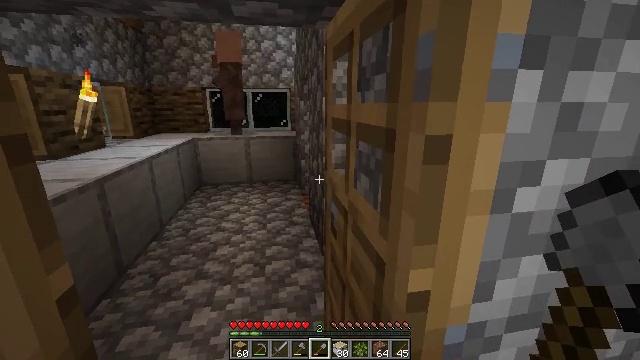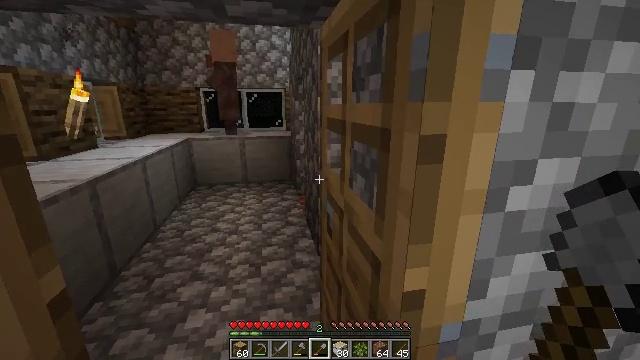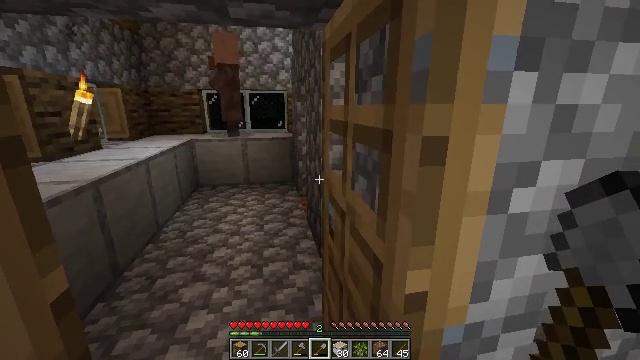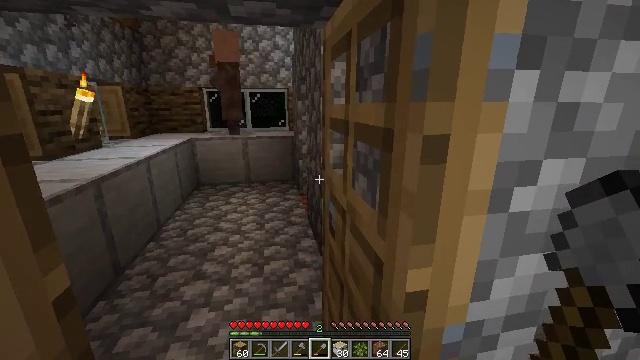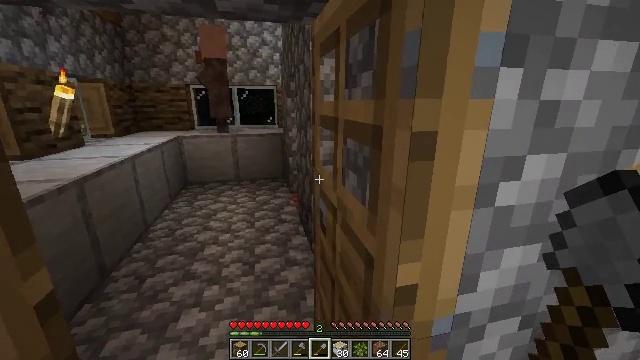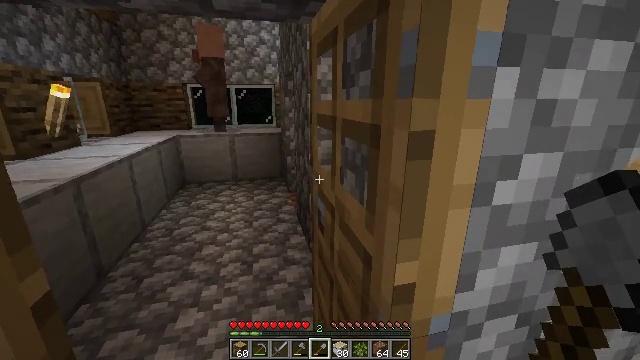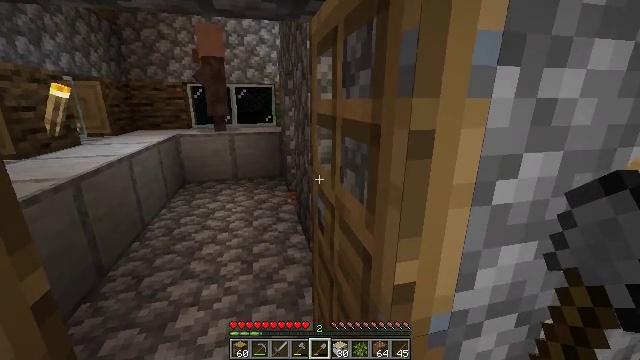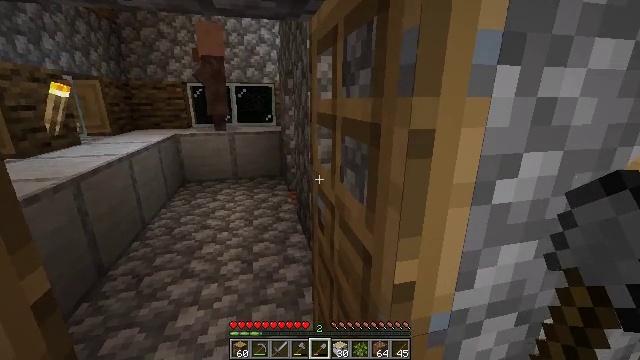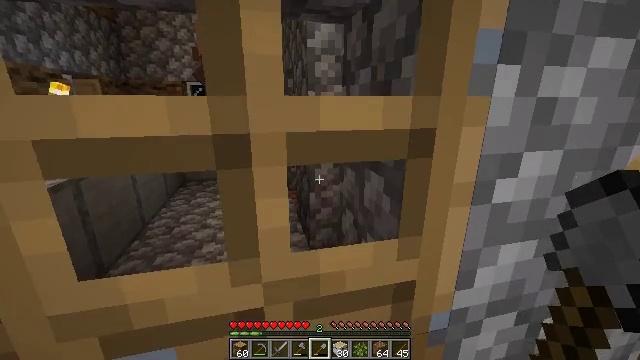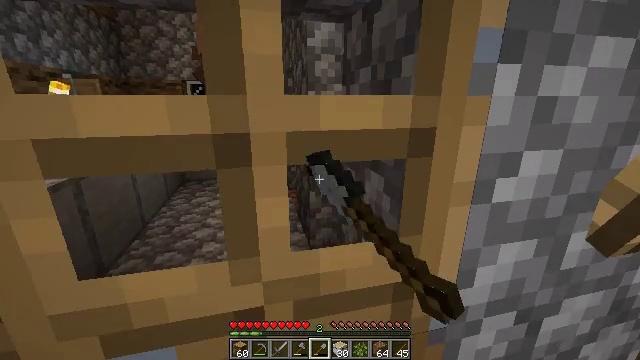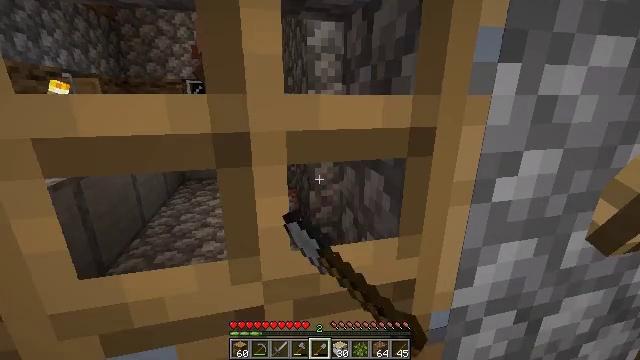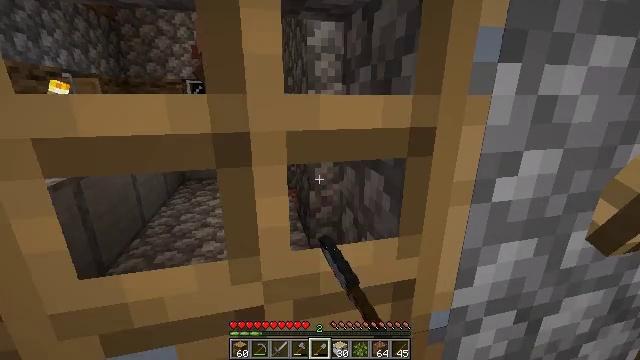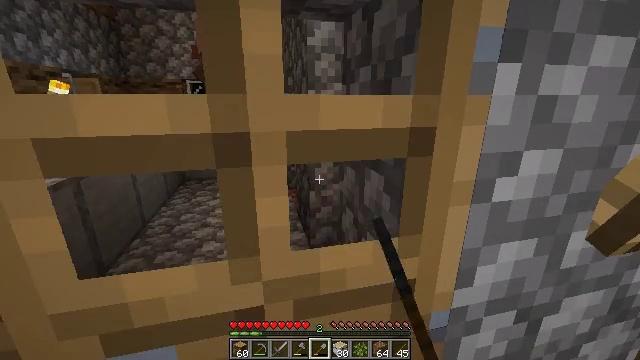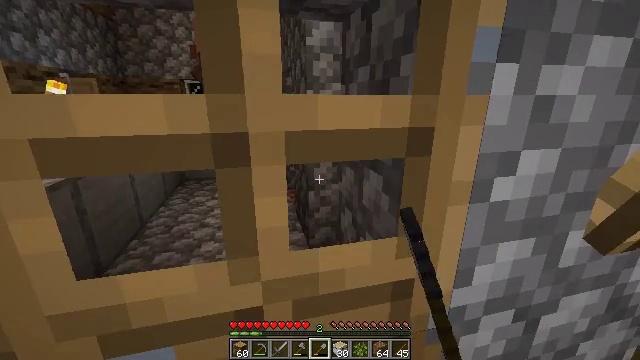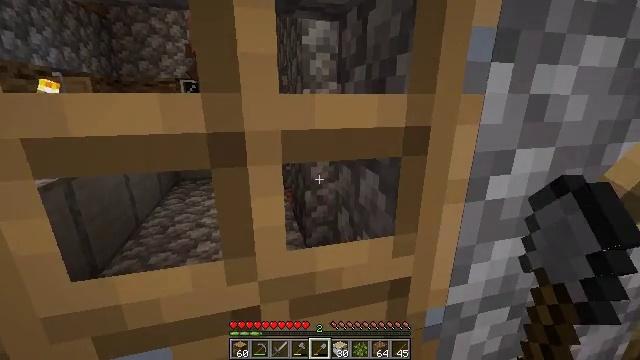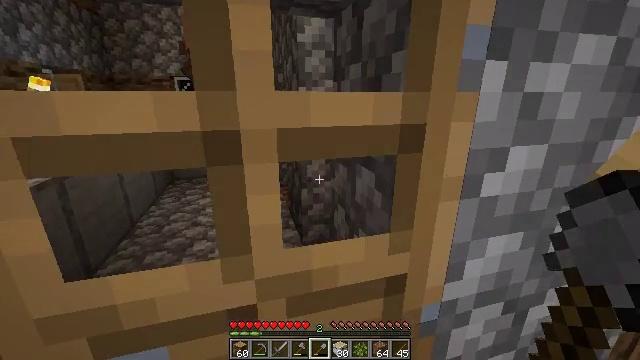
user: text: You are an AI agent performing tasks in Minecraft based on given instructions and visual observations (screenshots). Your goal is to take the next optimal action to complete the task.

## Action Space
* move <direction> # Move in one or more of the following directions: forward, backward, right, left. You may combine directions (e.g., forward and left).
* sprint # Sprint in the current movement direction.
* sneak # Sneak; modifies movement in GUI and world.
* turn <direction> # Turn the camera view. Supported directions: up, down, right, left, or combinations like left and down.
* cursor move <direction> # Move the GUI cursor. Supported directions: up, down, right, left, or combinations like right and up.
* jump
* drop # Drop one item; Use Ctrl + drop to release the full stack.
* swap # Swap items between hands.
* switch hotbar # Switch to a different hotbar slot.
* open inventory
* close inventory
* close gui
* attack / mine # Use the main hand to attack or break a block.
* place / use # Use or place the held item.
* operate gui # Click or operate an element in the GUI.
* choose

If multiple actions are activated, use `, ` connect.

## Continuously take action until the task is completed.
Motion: motion action
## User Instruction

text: Gather the yellow bed by attacking it.
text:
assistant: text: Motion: turn right
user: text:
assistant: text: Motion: no_op
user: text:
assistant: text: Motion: no_op
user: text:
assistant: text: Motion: turn right
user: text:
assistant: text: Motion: no_op
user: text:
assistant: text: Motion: no_op
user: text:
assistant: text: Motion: no_op
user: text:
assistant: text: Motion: use / place
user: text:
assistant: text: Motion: use / place
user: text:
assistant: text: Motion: no_op
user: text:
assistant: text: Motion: no_op
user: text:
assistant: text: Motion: no_op
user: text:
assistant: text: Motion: no_op
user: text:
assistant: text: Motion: no_op
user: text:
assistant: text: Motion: no_op
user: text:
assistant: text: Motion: turn right
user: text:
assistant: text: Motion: turn right
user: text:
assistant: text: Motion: turn right and up
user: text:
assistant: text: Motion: move forward, turn right and up
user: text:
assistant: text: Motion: move forward, turn right and up
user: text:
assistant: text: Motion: move forward, sprint, turn right
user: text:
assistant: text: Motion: move forward, sprint, turn right
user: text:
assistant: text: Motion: move forward, sprint, turn right
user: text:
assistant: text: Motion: move forward, sprint
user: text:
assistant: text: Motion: move forward, sprint
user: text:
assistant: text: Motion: move forward, sprint
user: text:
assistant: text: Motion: move forward, sprint
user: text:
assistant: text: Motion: move forward, sprint
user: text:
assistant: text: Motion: move forward, sprint, turn left and down
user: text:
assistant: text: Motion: move forward, sprint, turn left and down